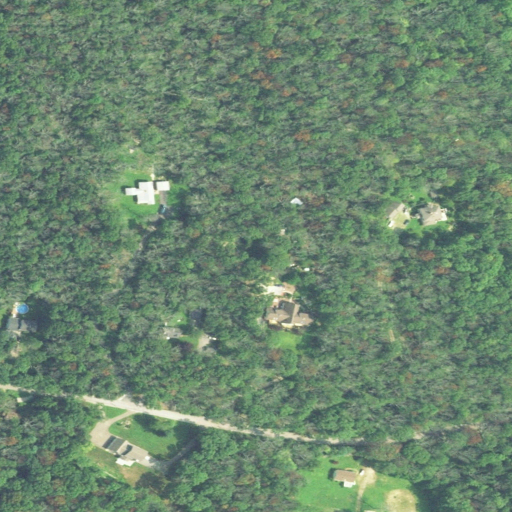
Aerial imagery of mountain in Connecticut named Buck Hill containing deciduous forest, open development, and low intensity development